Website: walmart
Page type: receipt
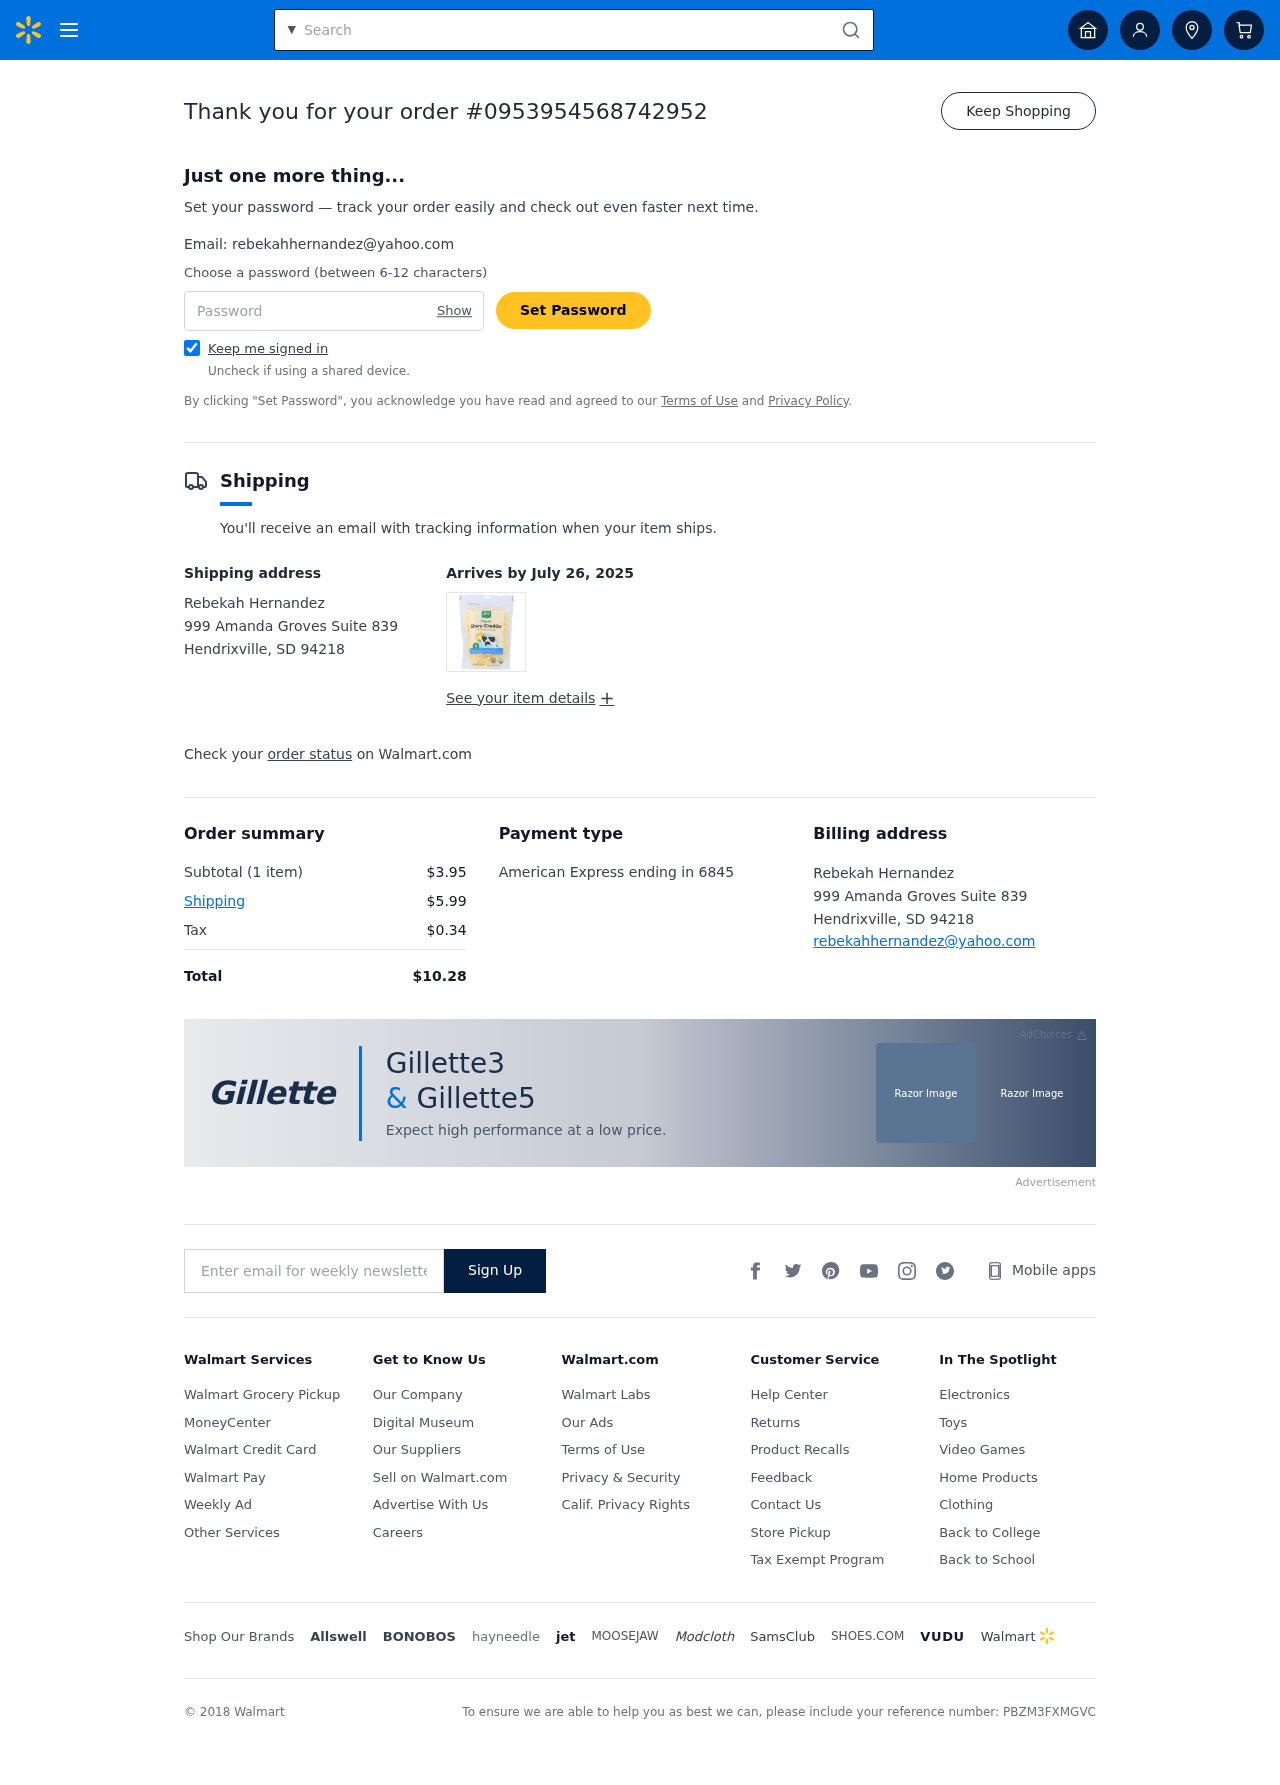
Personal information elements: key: PII_CARD_LAST4
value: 6845
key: PII_CARD_TYPE
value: American Express
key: PII_CITY_STATE_ZIP
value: Hendrixville, SD 94218
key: PII_EMAIL
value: rebekahhernandez@yahoo.com
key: PII_FULLNAME
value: Rebekah Hernandez
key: PII_STREET
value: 999 Amanda Groves Suite 839
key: PII_FULLNAME2
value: Rebekah Hernandez
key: PII_CITY
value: Hendrixville
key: PII_STATE_ABBR
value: SD
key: PII_POSTCODE
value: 94218
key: PII_POSTCODE_FULL
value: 94218
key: PII_CITY_STATE
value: Hendrixville, SD
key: PII_POSTCODE_NUMERIC
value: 94218
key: PII_EMAIL2
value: rebekahhernandez@yahoo.com
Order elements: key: ORDER_ID
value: #0953954568742952
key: ORDER_DELIVERY_DATE
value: July 26, 2025
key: ORDER_NUM_ITEMS
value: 1 item
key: ORDER_SUBTOTAL
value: $3.95
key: ORDER_SHIPPING_COST
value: $5.99
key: ORDER_TAX
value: $0.34
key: ORDER_TOTAL
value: $10.28
Search elements: key: HEADER_SEARCH
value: Search